Question: What is the best way to relate the states of several NSMenuItems as seen in many application's menus, so that they are mutually exclusive? Here a screenshot from Mail as example:

I found the following passage in the documentation but am not sure how to implement this:
> You can use states to implement a group of mutually exclusive menu
items, much like a group of radio buttons. For example, a game could
have three menu items to show the level of play: Beginner,
Intermediate, and Advanced. To implement a such a group, create one
action message that they all use. This action message changes the
appropriate setting, and then reflects that change by unchecking the
currently checked item and checking the newly selected item.
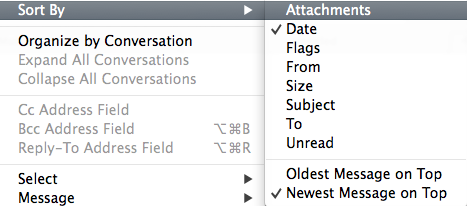
Answer: The usual way to distinguish senders is to assign each a unique tag in IB. Then use '[sender tag]' to get that tag in the action method.
To find the old checked item for the state which is being switched away from, you could use '[[sender menu] itemWithTag:tagForOldState]'. However, if there's any chance of the same state being reflected in multiple menus (e.g. the main menu and a contextual menu), you should consider implementing '-validateMenuItem:' in the same class that implements the action method. In that method, you can check the item's '-action' and '-tag' to decide if it should be checked based on the current program state. Then, call '-setState:' to apply the appropriate state.
For example:
'''
- (BOOL) validateMenuItem:(NSMenuItem*)menuItem
{
if ([menuItem action] == @selector(sortBy:))
[menuItem setState:([menuItem tag] == currentSortOrderTag) ? NSOnState : NSOffState];
return YES;
}
'''